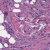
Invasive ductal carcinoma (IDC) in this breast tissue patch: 1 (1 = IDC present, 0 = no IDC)